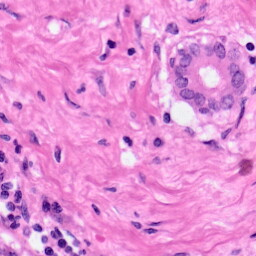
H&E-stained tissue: Pancreatic